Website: crate-barrel
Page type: account-selection
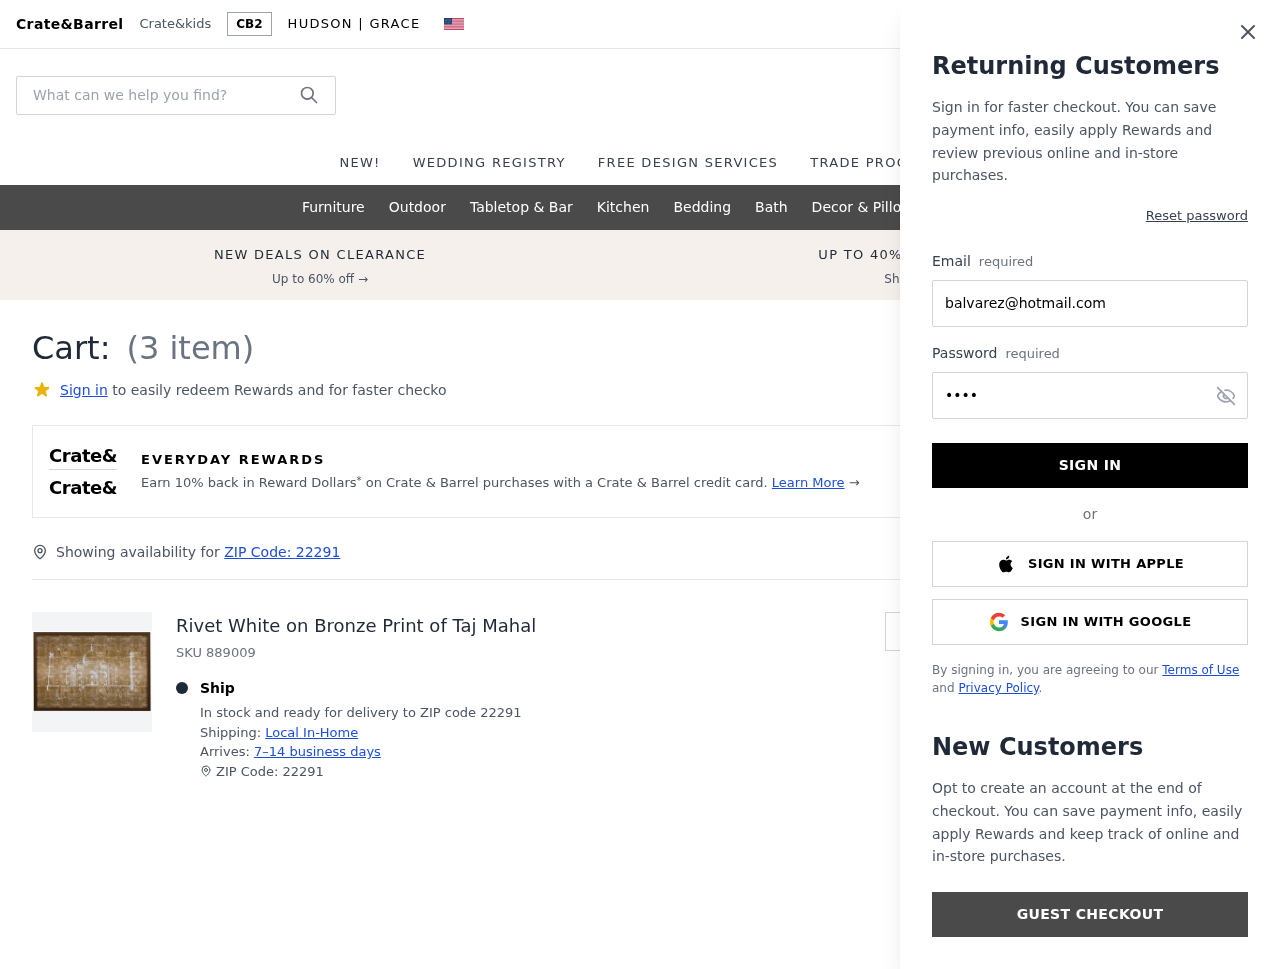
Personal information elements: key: PII_EMAIL
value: balvarez@hotmail.com
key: PII_POSTCODE
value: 22291
Product elements: key: PRODUCT1_NAME
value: Rivet White on Bronze Print of Taj Mahal
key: PRODUCT1_QUANTITY
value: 3
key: PRODUCT1_SKU
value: SKU 889009
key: PRODUCT1_ORIGINAL_PRICE
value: $47.24
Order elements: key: ORDER_NUM_ITEMS
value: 3
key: ORDER_SUBTOTAL
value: $113.37
Search elements: key: HEADER_SEARCH
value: What can we help you find?